Field crop: maize
Growth stage: 2
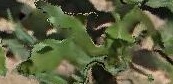
Species: maize